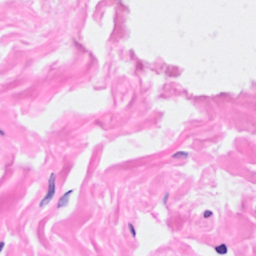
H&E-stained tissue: Breast